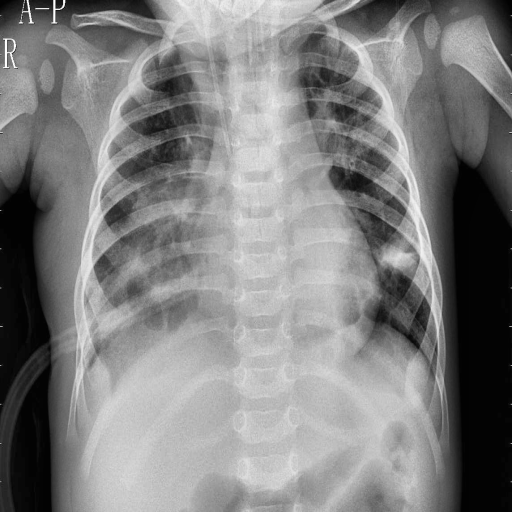
Finding: PNEUMONIA